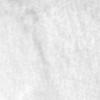
Label: no_change